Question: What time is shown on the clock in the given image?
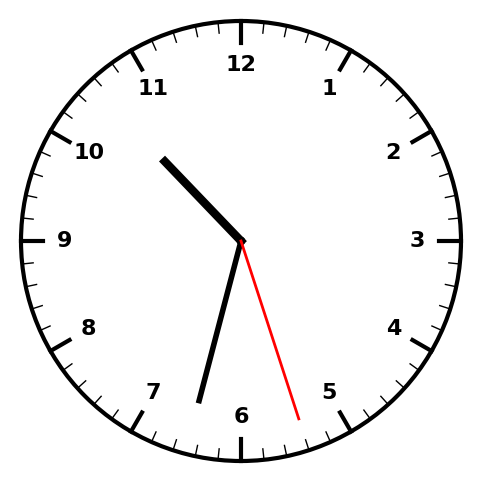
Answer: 10:32:27